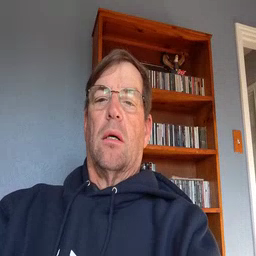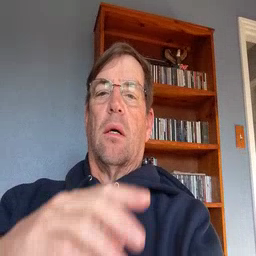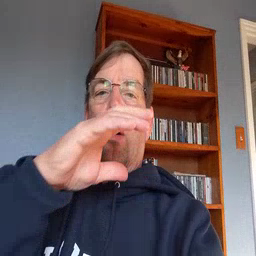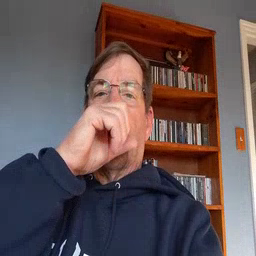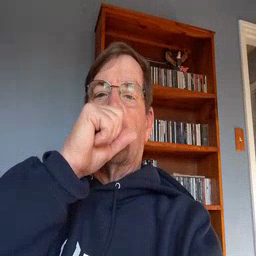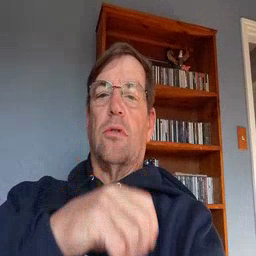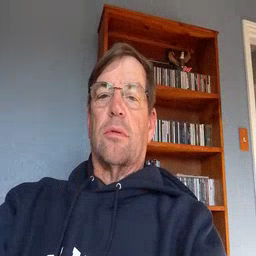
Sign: orange